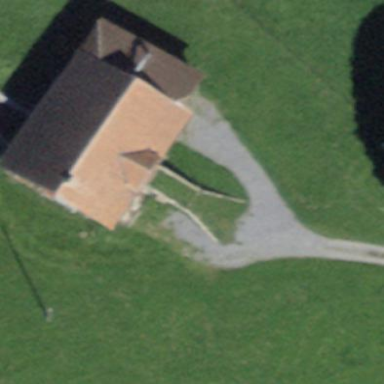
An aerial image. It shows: Barn.